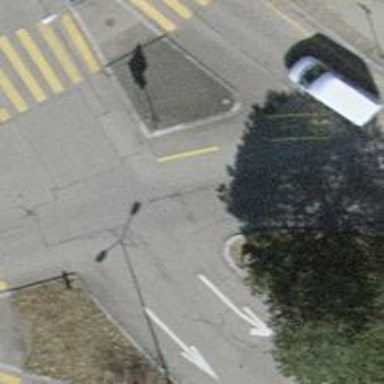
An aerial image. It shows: Residential road with separate asphalt sidewalk.